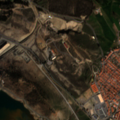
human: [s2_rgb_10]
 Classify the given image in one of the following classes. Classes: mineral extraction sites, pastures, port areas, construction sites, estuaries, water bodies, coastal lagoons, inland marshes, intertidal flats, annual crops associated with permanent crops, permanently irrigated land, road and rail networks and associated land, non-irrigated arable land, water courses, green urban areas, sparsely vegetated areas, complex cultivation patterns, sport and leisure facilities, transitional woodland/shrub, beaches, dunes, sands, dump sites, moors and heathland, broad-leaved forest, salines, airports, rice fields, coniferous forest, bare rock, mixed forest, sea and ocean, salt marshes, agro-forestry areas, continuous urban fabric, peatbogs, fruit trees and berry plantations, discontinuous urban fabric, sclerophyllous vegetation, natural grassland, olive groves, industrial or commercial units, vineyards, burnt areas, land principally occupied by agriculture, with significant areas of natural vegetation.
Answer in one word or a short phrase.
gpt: continuous urban fabric, industrial or commercial units, mineral extraction sites, dump sites, non-irrigated arable land, complex cultivation patterns